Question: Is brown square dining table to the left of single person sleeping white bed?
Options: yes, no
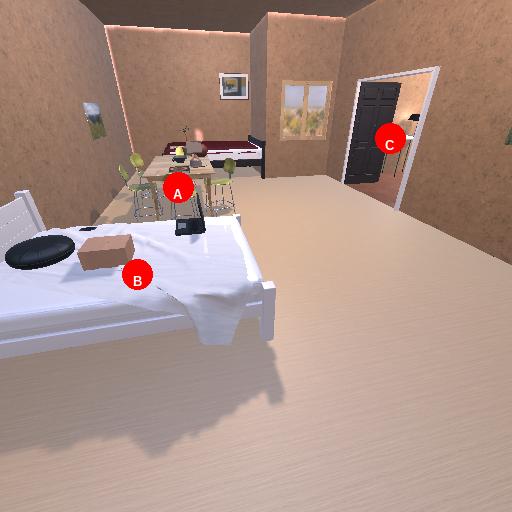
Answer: yes